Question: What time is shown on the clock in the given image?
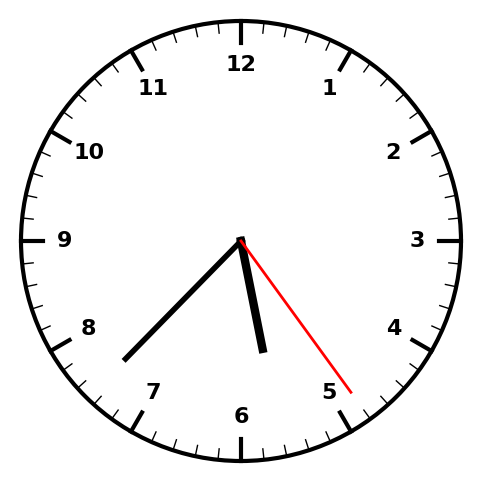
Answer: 05:37:24